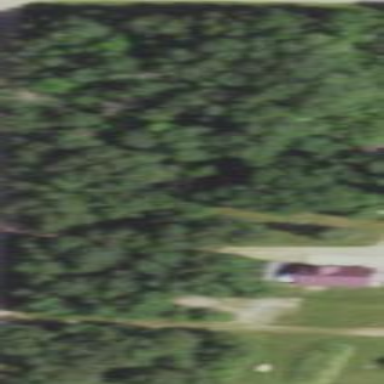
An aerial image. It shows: Peaceful scene of woodlands.